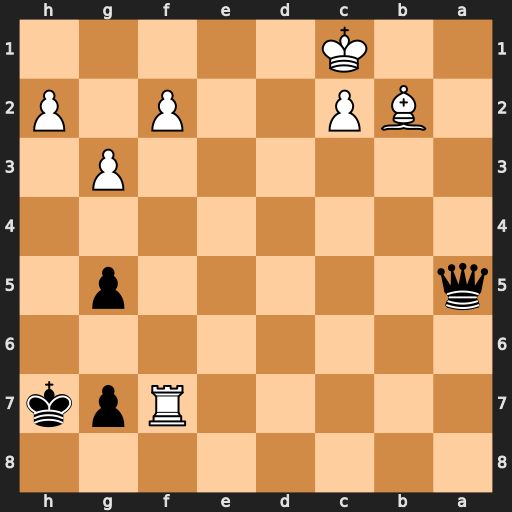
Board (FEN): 8/5Rpk/8/q5p1/8/6P1/1BP2P1P/2K5
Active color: b
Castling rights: -
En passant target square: -
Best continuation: Qe1#